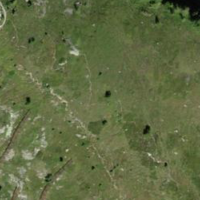
EUNIS habitat code: 23
Species observed at this site:
Dactylorhiza viridis